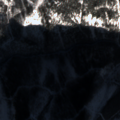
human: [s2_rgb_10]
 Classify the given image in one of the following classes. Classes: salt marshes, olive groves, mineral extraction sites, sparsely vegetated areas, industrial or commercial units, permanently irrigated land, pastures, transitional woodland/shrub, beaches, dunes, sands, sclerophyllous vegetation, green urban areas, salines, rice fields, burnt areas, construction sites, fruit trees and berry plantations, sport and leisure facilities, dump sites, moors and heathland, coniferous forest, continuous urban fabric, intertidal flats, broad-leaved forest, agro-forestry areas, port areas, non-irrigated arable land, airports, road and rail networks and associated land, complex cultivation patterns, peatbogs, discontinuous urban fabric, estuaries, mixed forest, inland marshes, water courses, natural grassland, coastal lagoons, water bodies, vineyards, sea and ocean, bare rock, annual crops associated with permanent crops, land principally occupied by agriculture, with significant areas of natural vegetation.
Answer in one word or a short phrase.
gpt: broad-leaved forest, coniferous forest, mixed forest